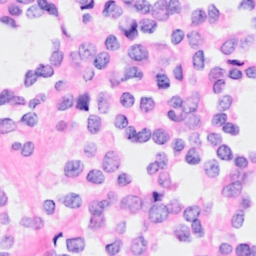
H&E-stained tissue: Breast